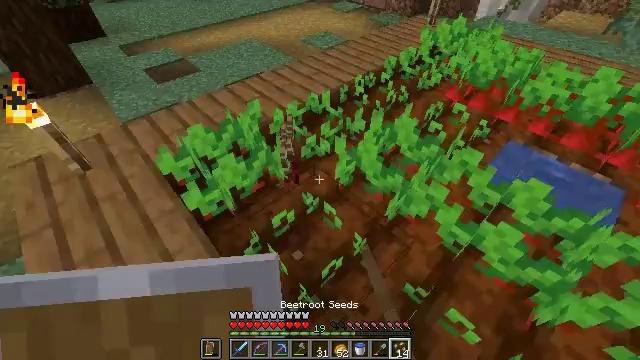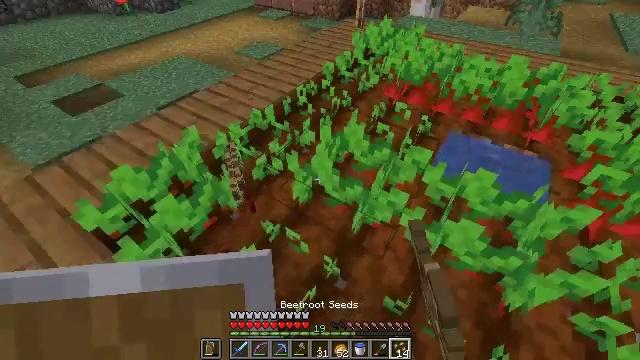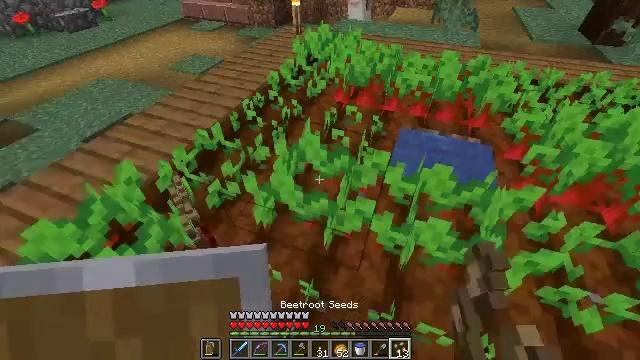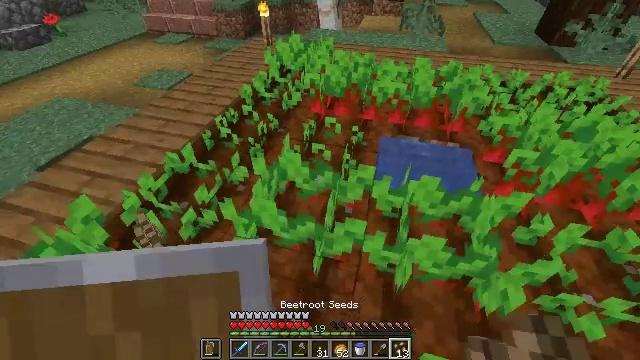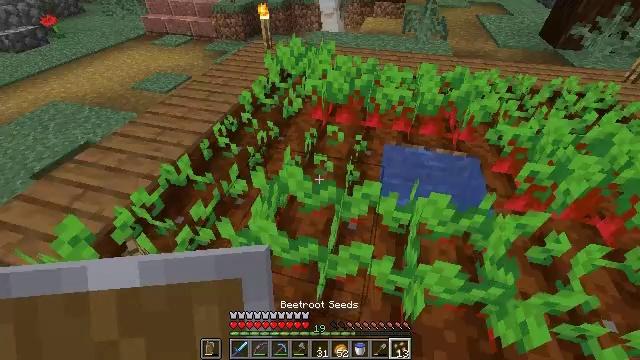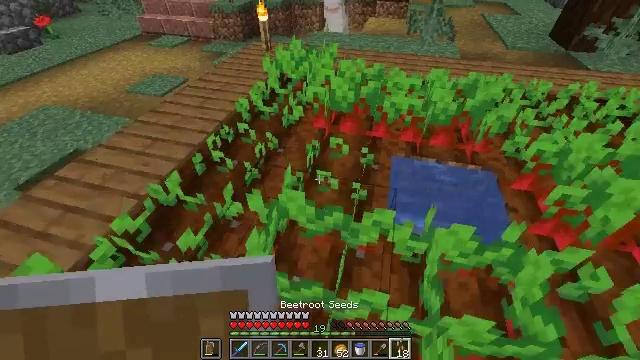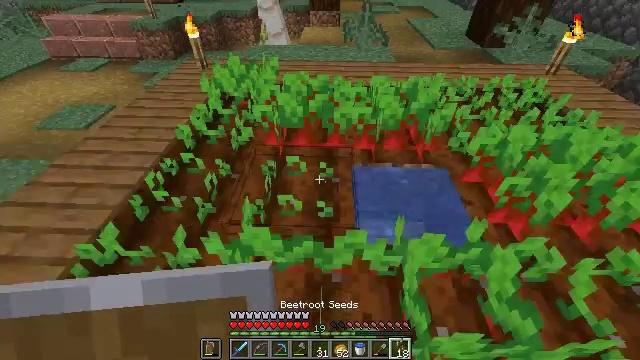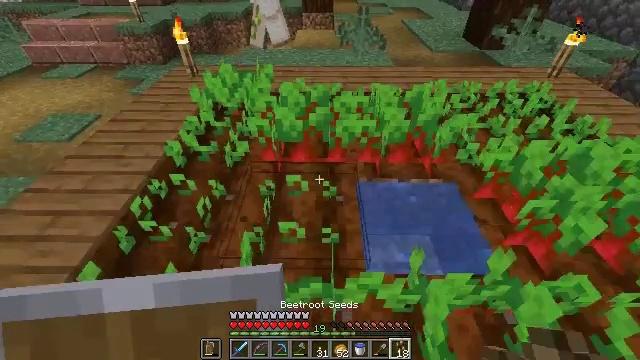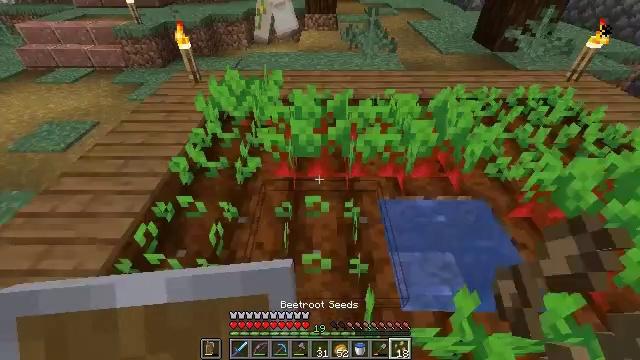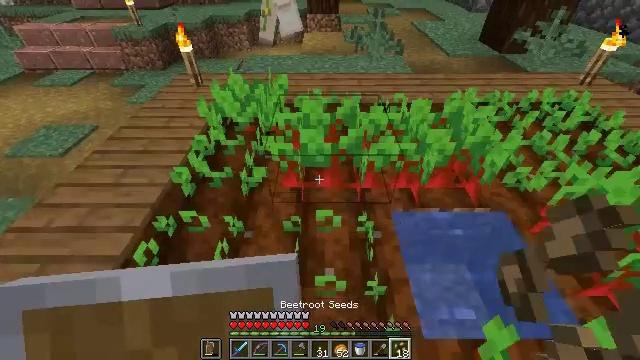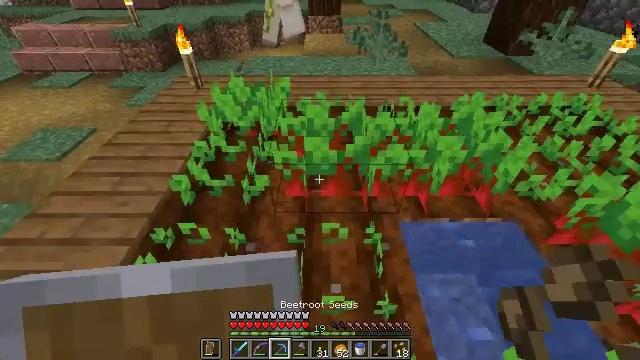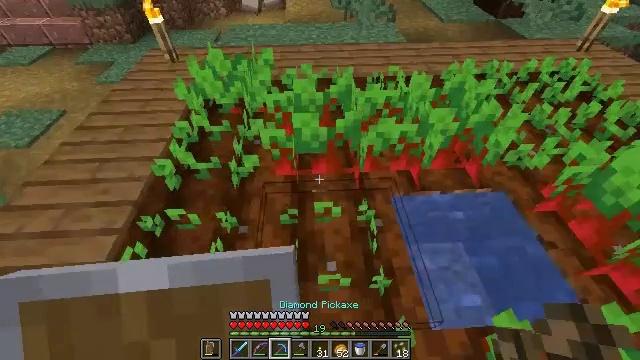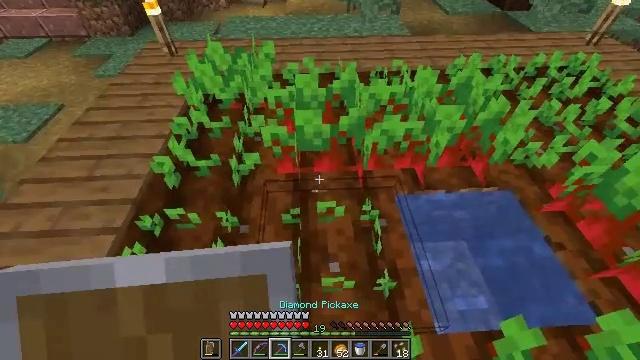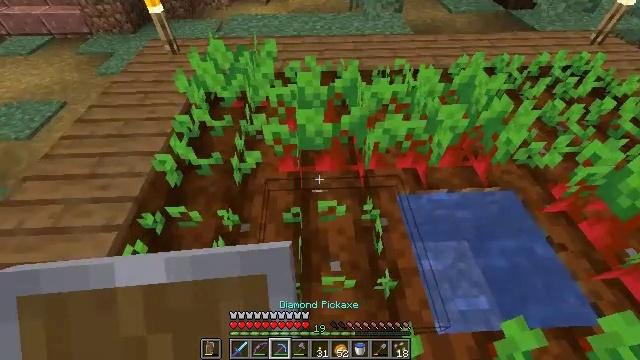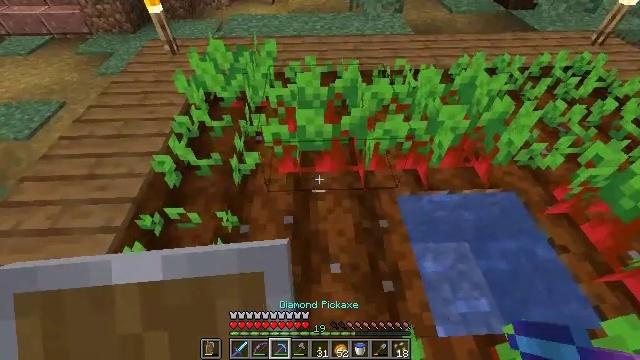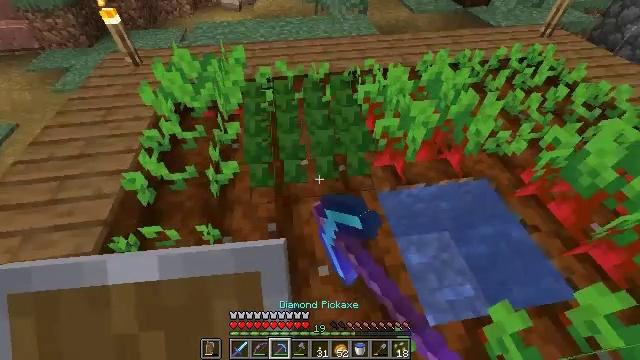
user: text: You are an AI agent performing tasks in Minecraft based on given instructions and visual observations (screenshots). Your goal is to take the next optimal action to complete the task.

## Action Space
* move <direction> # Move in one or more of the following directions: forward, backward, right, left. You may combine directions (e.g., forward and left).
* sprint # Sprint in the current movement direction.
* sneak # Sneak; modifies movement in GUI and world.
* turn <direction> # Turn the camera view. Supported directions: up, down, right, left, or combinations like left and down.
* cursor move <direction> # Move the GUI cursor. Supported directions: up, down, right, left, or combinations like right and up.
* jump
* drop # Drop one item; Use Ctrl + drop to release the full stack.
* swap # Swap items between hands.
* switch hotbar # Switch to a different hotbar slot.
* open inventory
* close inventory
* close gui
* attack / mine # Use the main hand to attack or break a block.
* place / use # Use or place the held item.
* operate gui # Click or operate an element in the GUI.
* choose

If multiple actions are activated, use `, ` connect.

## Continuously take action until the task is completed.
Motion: motion action
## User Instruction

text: Harvest beetroots from the farm.
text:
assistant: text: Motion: move forward, turn right
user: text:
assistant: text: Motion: move forward, turn right
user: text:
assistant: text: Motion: move forward, turn right and up
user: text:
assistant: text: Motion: move forward
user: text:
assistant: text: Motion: move forward
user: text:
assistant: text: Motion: move forward, turn right and up
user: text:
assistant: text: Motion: move forward and move left, turn right
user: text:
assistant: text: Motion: move forward and move left
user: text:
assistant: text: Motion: move forward
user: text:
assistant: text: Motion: switch to hotbar 3
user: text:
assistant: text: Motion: turn right and down, switch to hotbar 3
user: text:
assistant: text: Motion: turn down
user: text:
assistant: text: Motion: no_op
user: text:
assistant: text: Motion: attack / mine
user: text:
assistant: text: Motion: turn right, attack / mine
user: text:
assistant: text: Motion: move forward, turn right and up
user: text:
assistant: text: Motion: move forward
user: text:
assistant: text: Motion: turn left and down
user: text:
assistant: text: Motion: turn left and down, attack / mine
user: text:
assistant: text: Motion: turn right, attack / mine
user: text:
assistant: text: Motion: turn right and up
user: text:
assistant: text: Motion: move forward, turn right
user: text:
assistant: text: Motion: move forward, turn right, attack / mine
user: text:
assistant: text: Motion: turn right
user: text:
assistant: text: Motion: turn right and up
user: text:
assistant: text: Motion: turn right and up
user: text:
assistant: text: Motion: turn right
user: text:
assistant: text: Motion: attack / mine
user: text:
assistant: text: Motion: attack / mine
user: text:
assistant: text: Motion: no_op